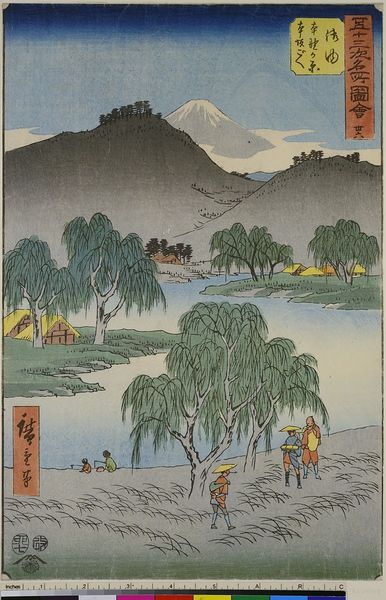
Titel: Goyu: Motono-ga-hara und der Motozaka Pass, Blatt 36 aus der Serie: Bilder der 53 Stationen des Tokaido
Künstler: Utagawa Hiroshige
Standort: Hamburg
Institution: Museum für Kunst und Gewerbe Hamburg
Schlagwörter: baum, berg, himmel, wasser, wolken, bäume, fluss, gelb, landschaft, menschen, ufer, haus, wiese, natur, holzschnitt, japan, schrift, berge, gebirge, dorf, hütten, stadtansicht, asien, druckgraphik, druckgrafik, stempel, zeit, reisende, farbholzschnitt, tourismus, reisen, reis, landschaften, landschaftsdarstellung, edo, fuji, reproduktionen, druckerzeugnisse, gewässer, ukiyo